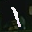
Label: 1